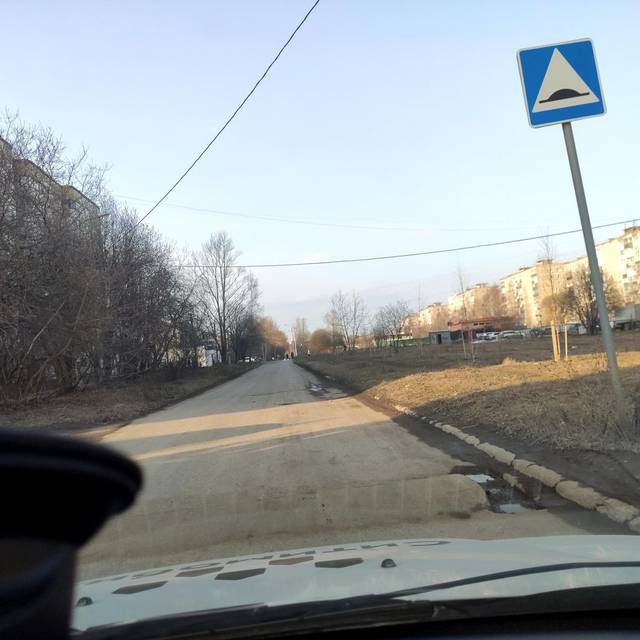
Region: Russia
Coordinates: 58.058, 56.347